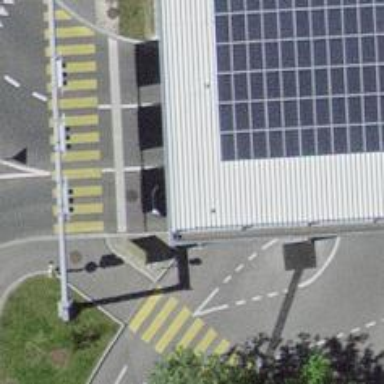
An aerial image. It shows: Parking entrance.